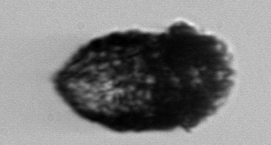
Label: Stenosemella_pacifica